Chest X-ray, PA view. Patient: 46 years old, sex F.
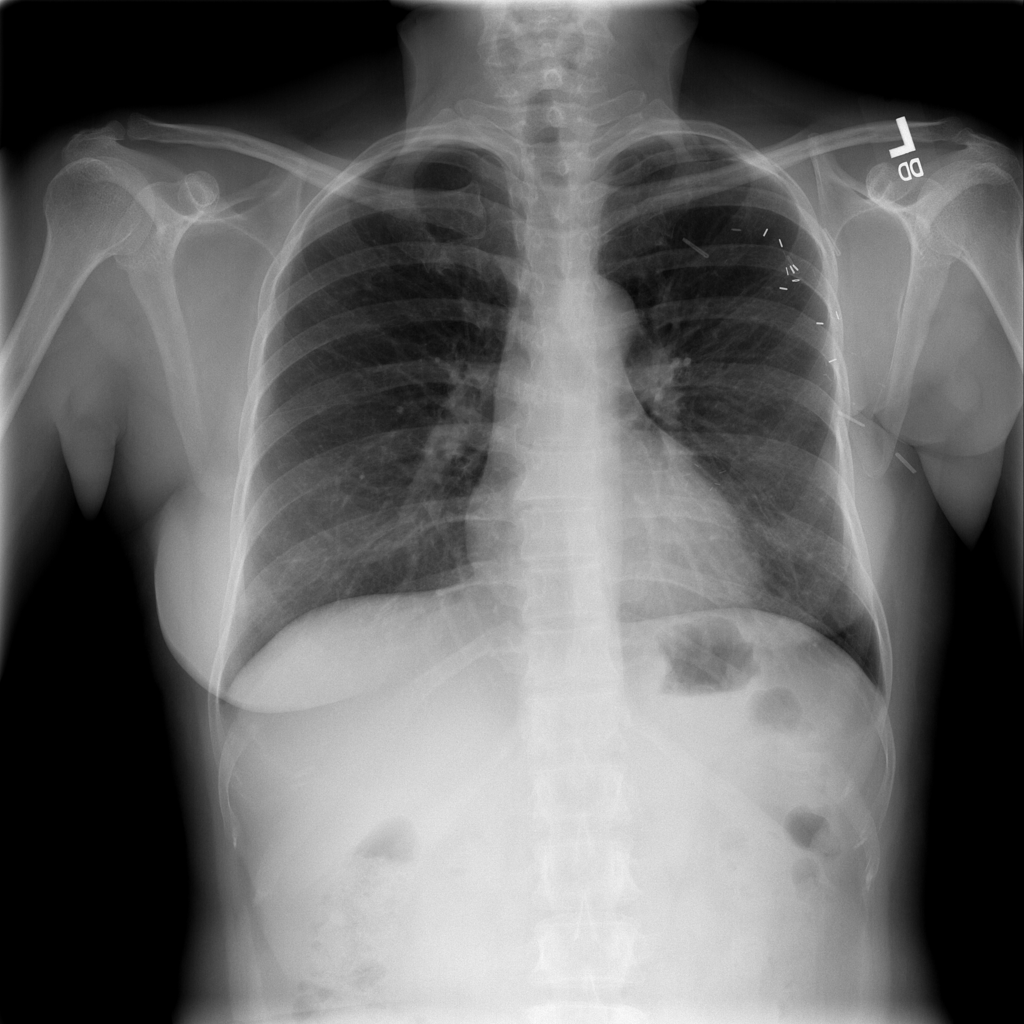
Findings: No Finding